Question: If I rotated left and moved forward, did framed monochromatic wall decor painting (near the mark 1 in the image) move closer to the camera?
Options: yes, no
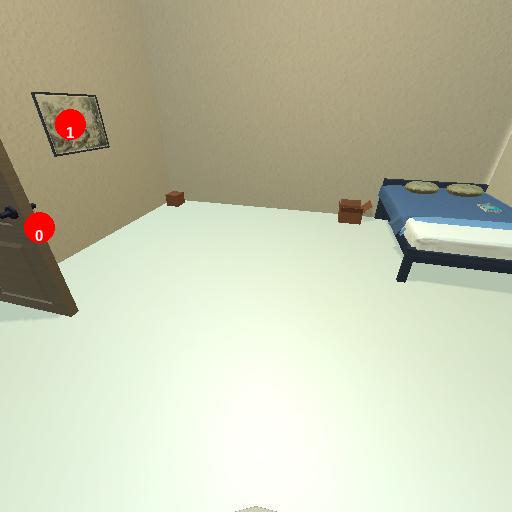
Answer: yes